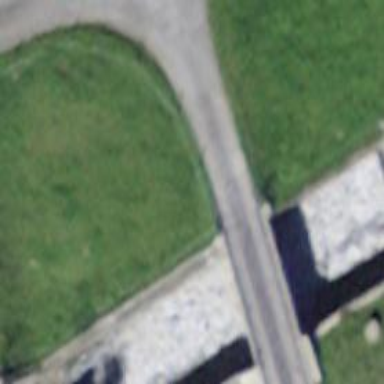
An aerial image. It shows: Unclassified road on bridge.